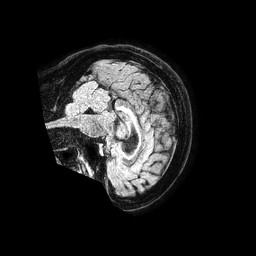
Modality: FLAIR
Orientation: sagittal
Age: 52
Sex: female
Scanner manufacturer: philips
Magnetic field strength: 1.5 T
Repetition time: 4.8 s
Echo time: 0.3 s